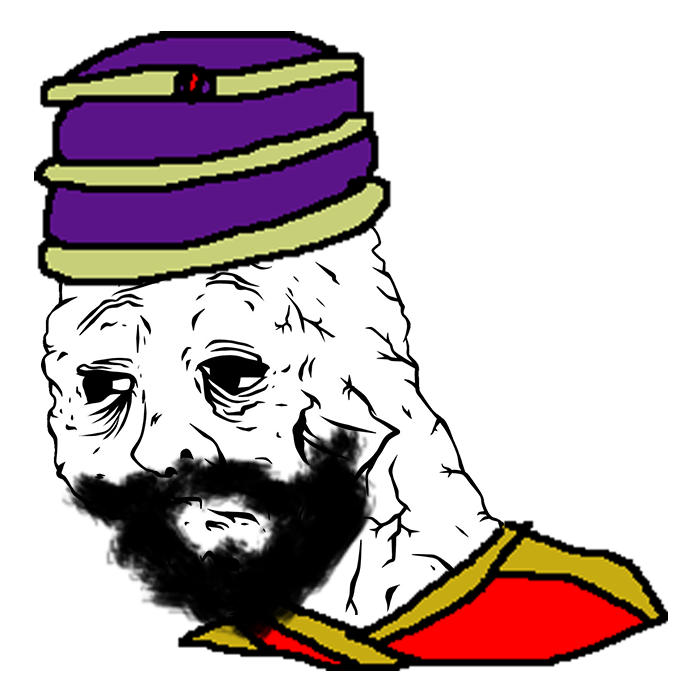
Label: 5_Yes_Honey